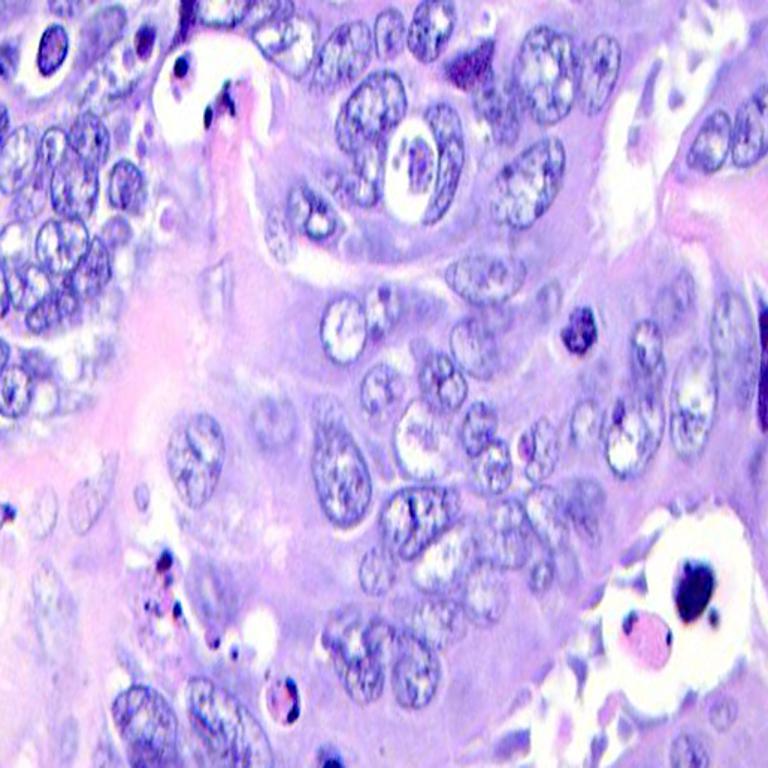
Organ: colon
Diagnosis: adenocarcinomas